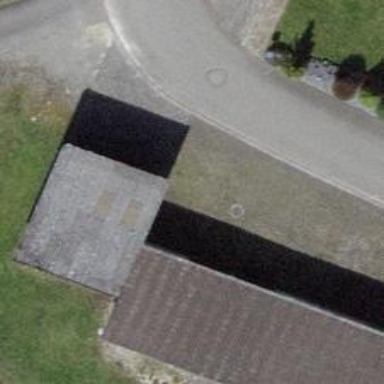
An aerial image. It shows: Group of garages.